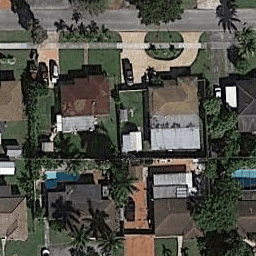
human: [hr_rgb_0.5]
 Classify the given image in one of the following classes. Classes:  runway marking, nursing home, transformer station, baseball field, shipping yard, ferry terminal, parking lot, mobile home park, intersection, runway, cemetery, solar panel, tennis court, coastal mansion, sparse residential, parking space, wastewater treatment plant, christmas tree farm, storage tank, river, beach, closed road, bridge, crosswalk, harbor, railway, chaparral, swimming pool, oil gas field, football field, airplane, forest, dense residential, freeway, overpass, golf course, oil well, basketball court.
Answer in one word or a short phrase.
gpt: dense residential